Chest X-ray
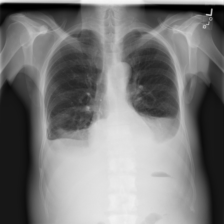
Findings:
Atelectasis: negative
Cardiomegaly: negative
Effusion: positive
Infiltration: negative
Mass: negative
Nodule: negative
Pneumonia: negative
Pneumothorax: negative
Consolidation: negative
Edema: negative
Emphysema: negative
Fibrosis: negative
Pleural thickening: negative
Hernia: negative